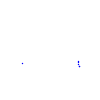
Particle: proton